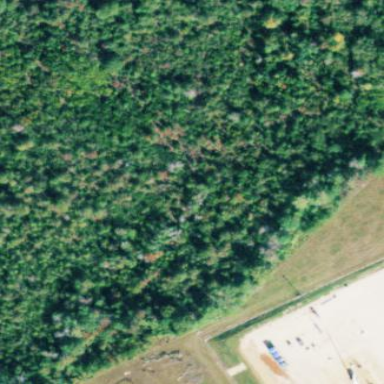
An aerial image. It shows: Patch of scrub vegetation.